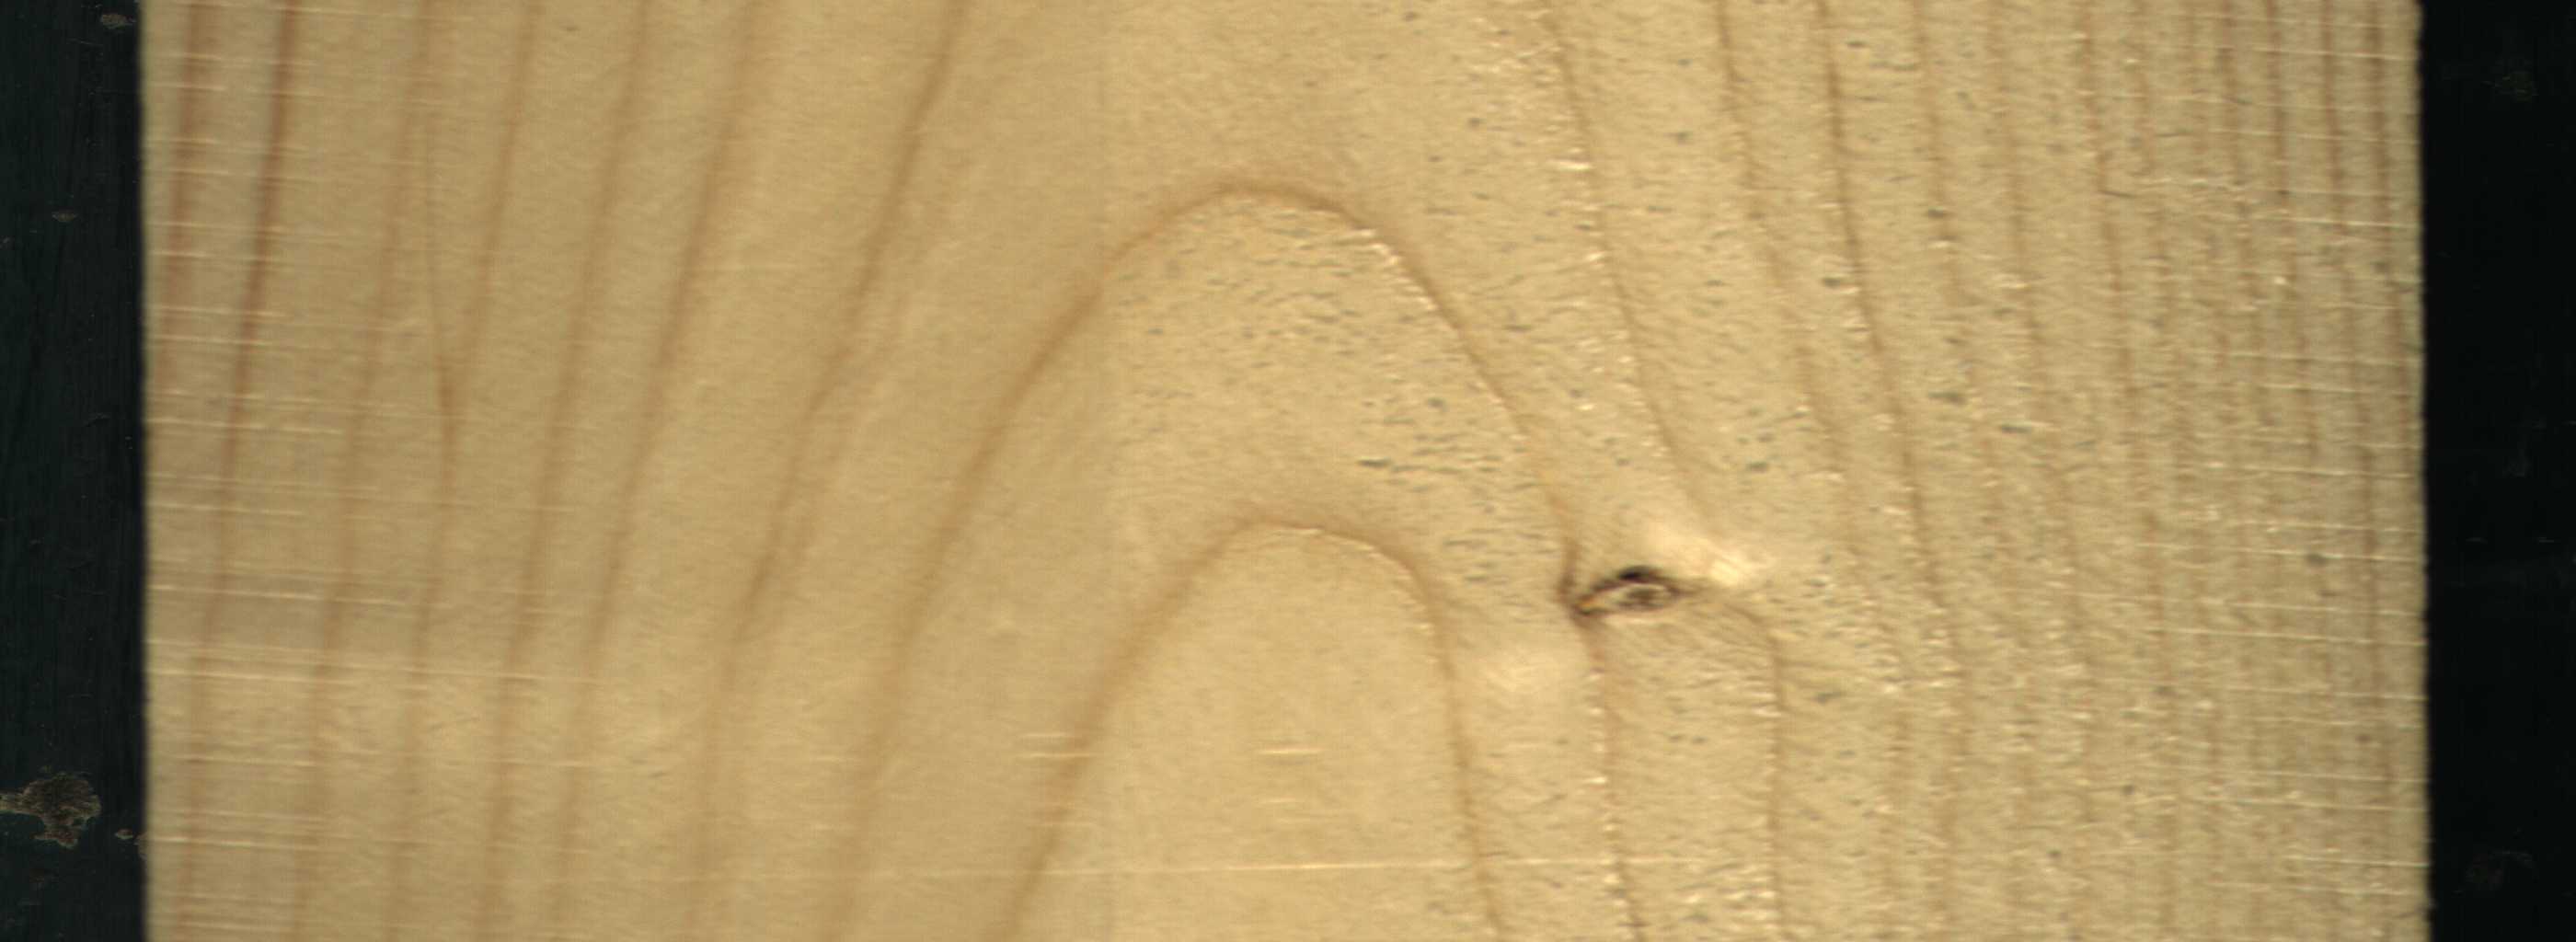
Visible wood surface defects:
Live_Knot